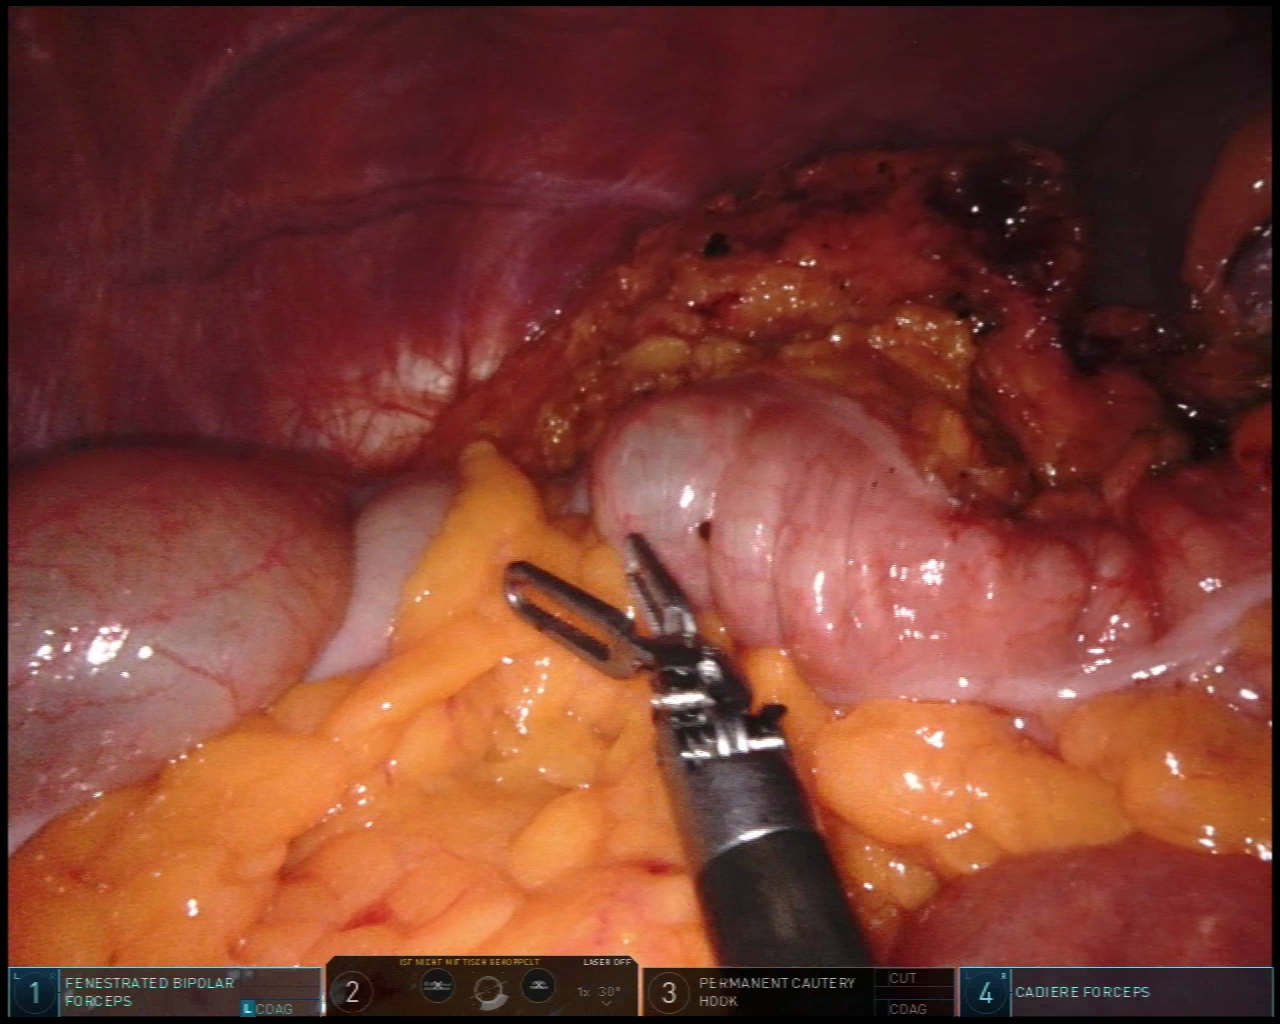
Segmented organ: abdominal_wall
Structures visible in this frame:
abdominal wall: yes
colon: yes
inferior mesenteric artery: no
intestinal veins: no
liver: no
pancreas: no
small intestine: no
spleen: yes
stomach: no
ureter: no
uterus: no
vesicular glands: no